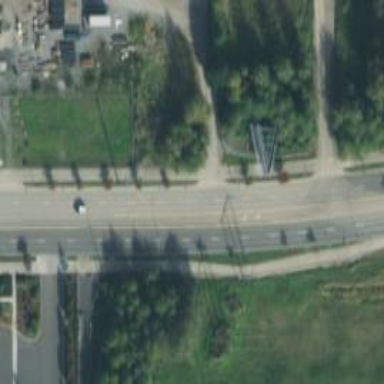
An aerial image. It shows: Secondary road with asphalt surface.